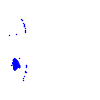
Particle: electron